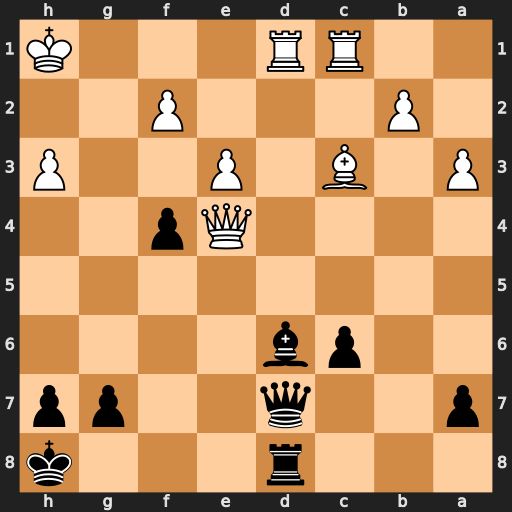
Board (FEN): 3r3k/p2q2pp/2pb4/8/4Qp2/P1B1P2P/1P3P2/2RR3K
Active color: b
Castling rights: -
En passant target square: -
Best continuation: Qxh3+ Kg1 f3